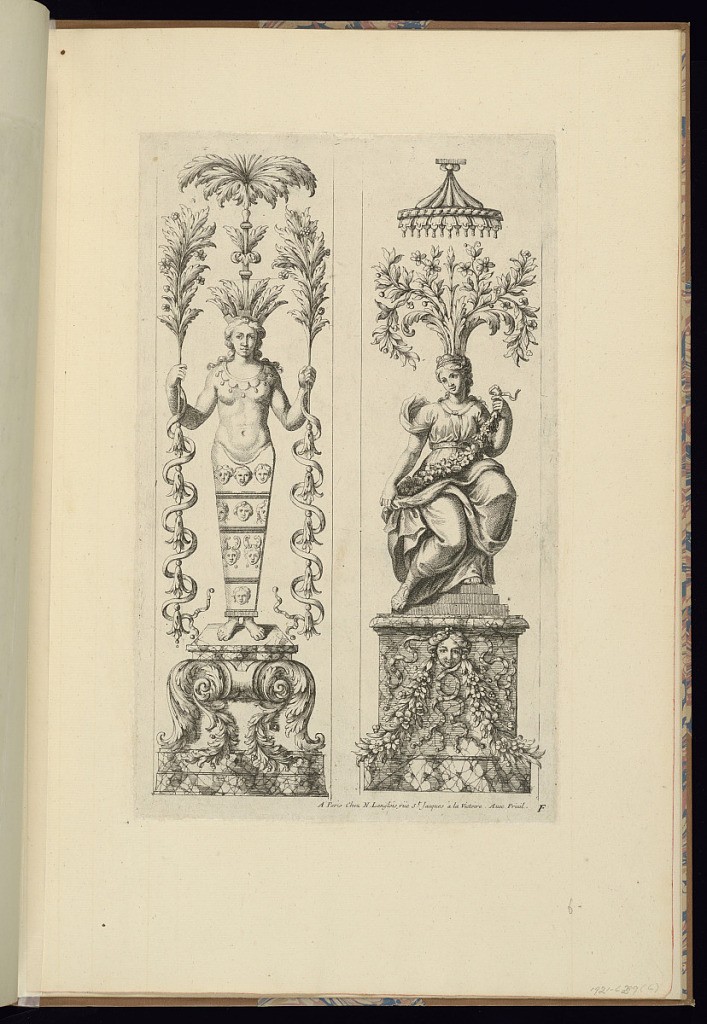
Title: Two Panels of Ornament Design
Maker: Charles Errard, French, c. 1601 - 1689
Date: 1664-1689
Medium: Engraving on laid paper
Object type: Print
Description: Two vertical panels of ornament design. At left, a female term with exoticized "American" attributes, holding ribbon-wound sticks of ornament and standing on a pedestal. At right, a seated, clothed female figure with a garland of flowers across her on top of a pedestal with mascaron, ribbon, and garland. The female figure sprouts flowers from her head and is shaded by a canopy. The plate is numbered but not signed.